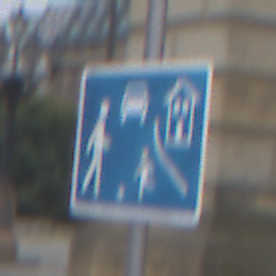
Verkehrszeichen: BeginnVerkehrsberuhigterBereich
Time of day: Midday
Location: Outdoor (Urban)
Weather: Overcast
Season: NotSpecified
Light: Natural